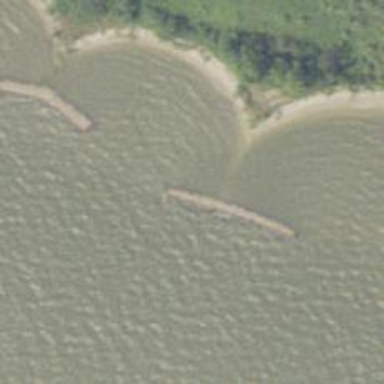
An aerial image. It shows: Breakwater structure.